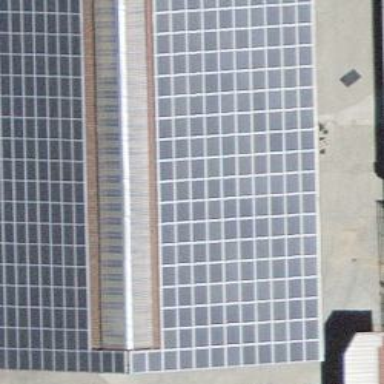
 consisting of solar photovoltaic panels."